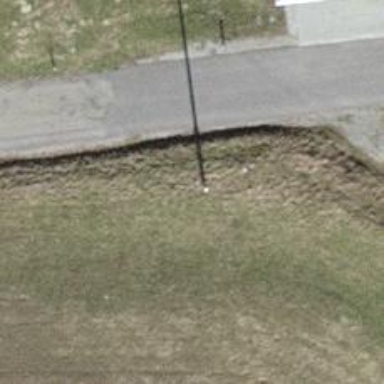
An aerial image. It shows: Power pole.